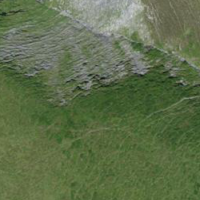
EUNIS habitat code: 32
Species observed at this site:
Dryas octopetala